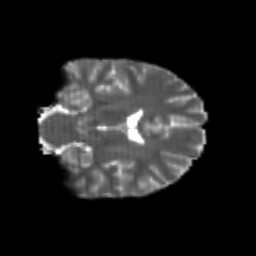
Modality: T2w
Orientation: coronal
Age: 20
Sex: female
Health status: healthy
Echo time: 0.074 s